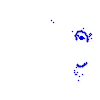
Particle: proton